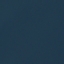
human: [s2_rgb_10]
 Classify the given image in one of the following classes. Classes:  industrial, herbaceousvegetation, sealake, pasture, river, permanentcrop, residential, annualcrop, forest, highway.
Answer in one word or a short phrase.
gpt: SeaLake